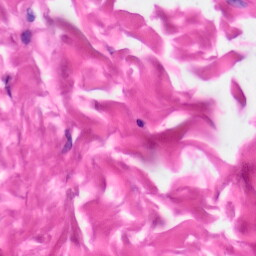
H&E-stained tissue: Skin